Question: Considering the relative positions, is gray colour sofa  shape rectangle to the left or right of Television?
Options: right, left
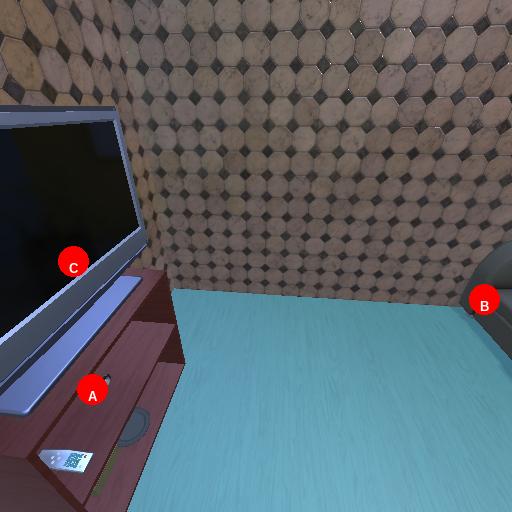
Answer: right